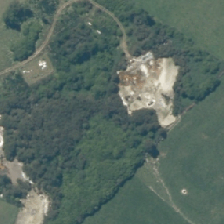
Land cover: herbaceous_freshwater_vege